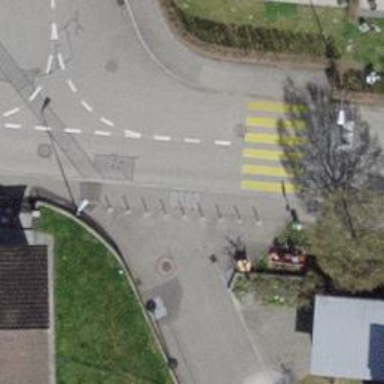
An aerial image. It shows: Bollard barrier.